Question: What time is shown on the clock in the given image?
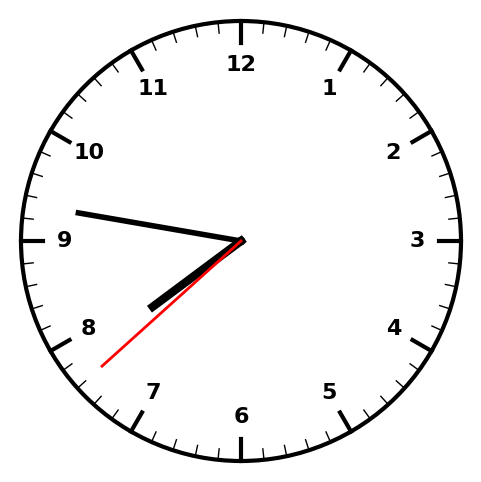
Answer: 07:46:38